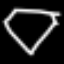
Label: diamond